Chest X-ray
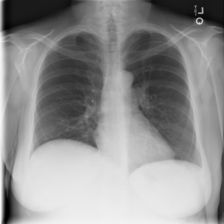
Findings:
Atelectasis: positive
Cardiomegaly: negative
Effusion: negative
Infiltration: negative
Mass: negative
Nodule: negative
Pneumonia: negative
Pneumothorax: negative
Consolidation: negative
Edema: negative
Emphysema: negative
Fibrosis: negative
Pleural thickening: negative
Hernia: negative